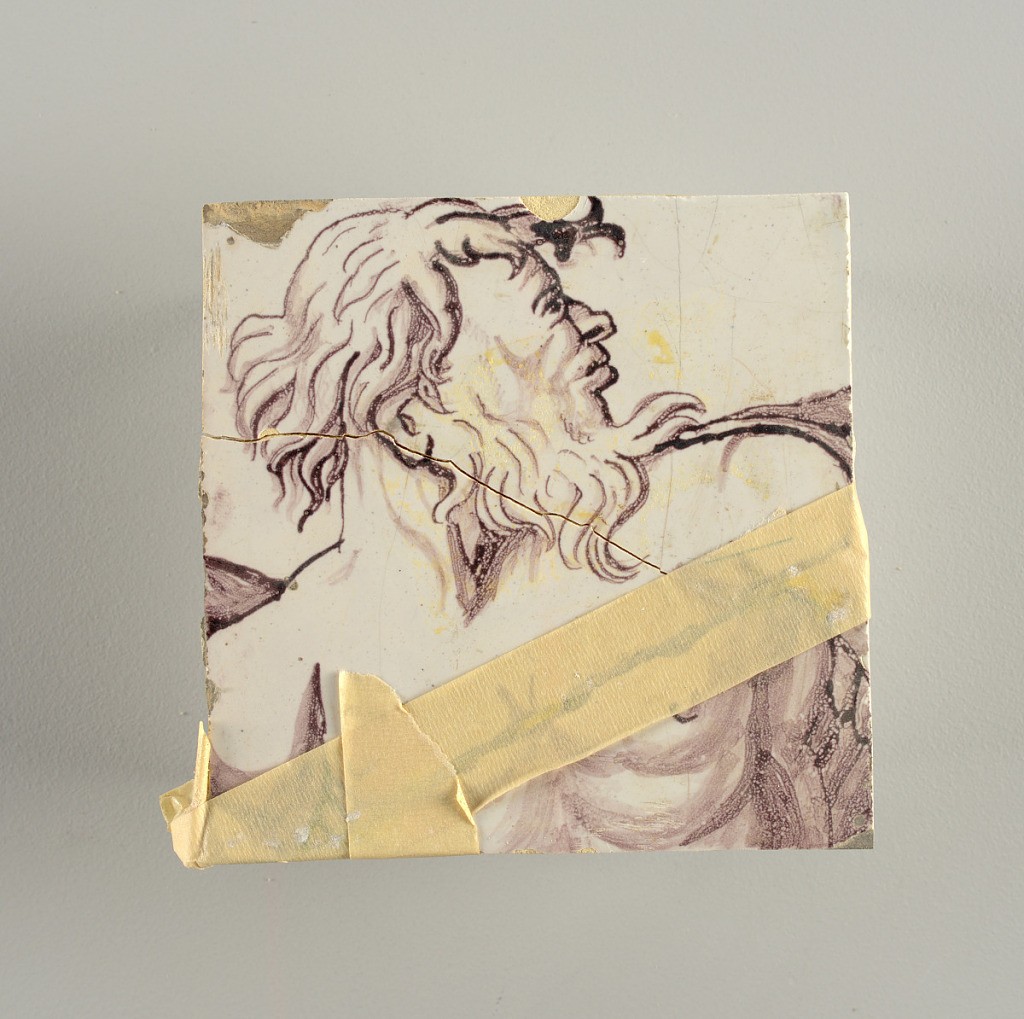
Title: Wall facing
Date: ca. 1725
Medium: Tin-glazed earthenware, underglaze
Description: Horizontal rectangle.  Thirty-seven tiles wide and twenty-one high with opening for door or window nineteen and one-half tiles high and twelve wide.  To left and right of opening, centered canopy above. Left, woman representing Hope, right, a sculputure urn.  Centered above opening, a mascaron.  Arabesque design of foliage.